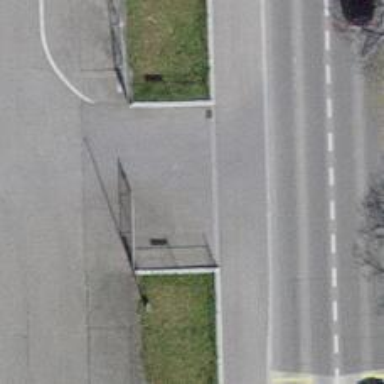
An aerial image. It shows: Gate.